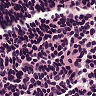
Metastatic tissue present: no